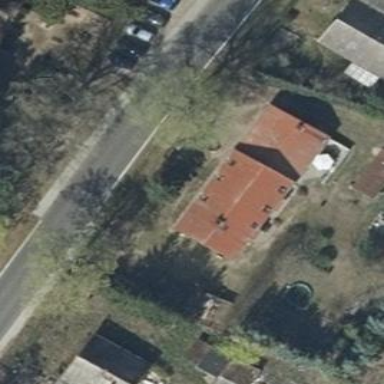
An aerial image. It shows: Charming house with gabled roof. The roof is red in color and oriented along the building.